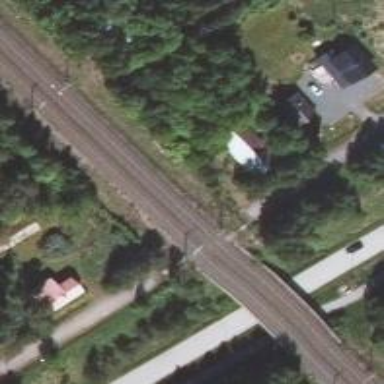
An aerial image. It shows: Railway bridge with electrified contact lines. This bridge is part of railway siding.